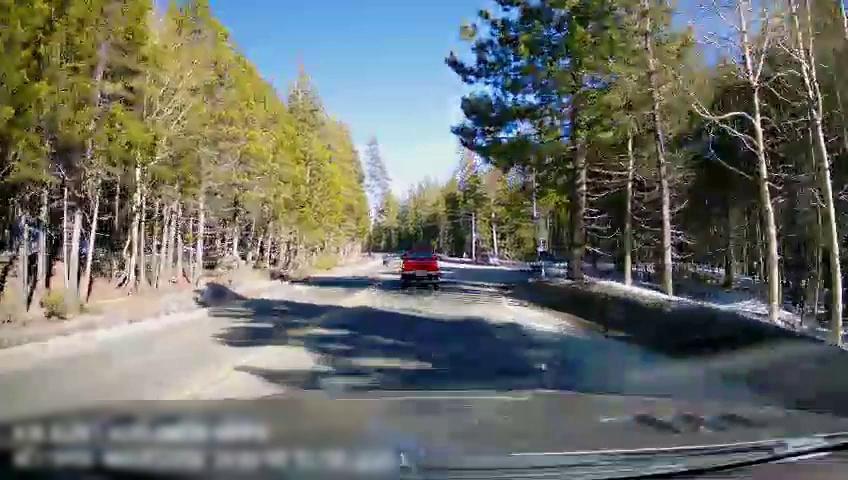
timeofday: Day
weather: Sunny
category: Drivable Space
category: Vehicles | SUV
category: Vehicles | SUV
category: Vehicles | Truck